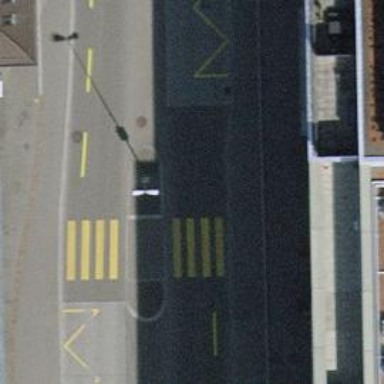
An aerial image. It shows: Uncontrolled zebra crossing with central island.